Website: crate-barrel
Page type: gifting
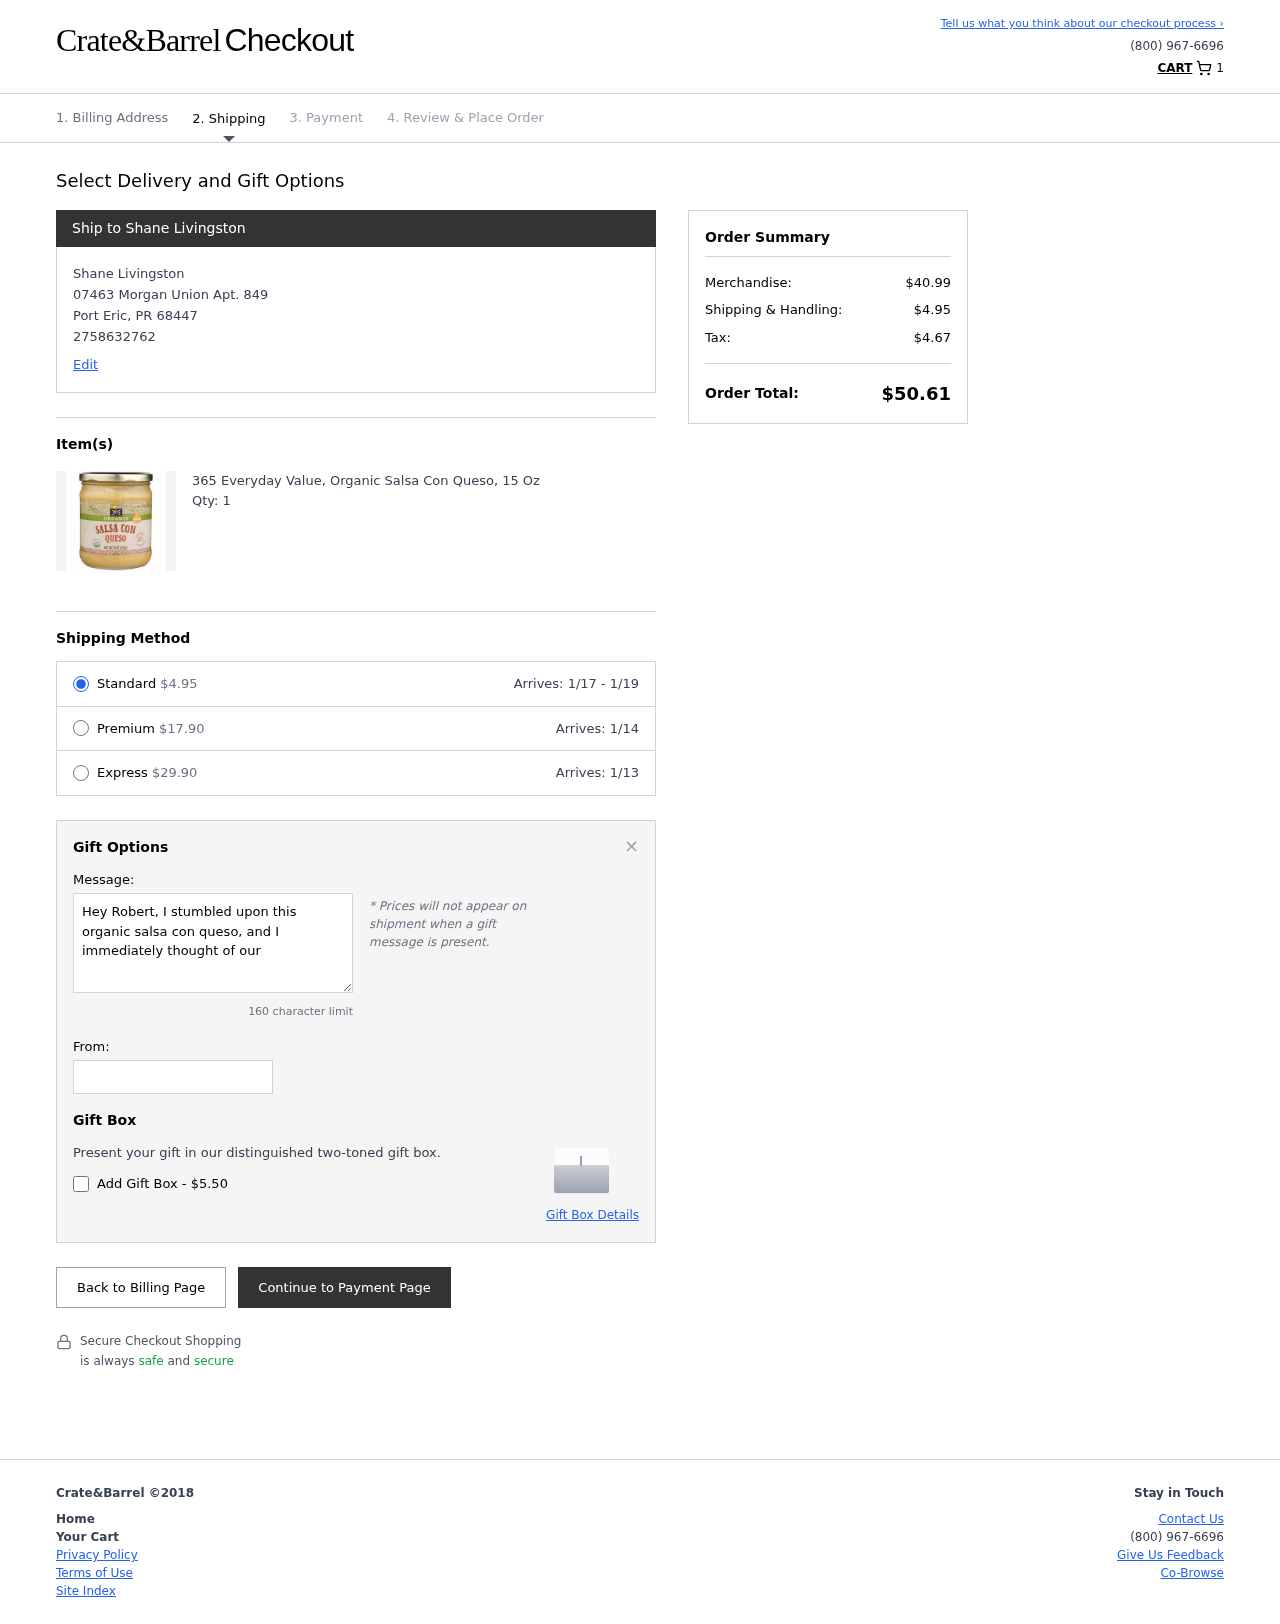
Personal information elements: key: PII_CITY
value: Port Eric
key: PII_FULLNAME
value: Shane Livingston
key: PII_GIFT_FIRSTNAME
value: Robert
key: PII_GIFT_MESSAGE
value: Hey Robert, I stumbled upon this organic salsa con queso, and I immediately thought of our taco nights! Hope it spices up your next gathering. Enjoy!
Shane
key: PII_PHONE
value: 2758632762
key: PII_POSTCODE
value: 68447
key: PII_STATE_ABBR
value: PR
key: PII_STREET
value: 07463 Morgan Union Apt. 849
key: PII_FULLNAME2
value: Shane Livingston
Product elements: key: PRODUCT1_NAME
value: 365 Everyday Value, Organic Salsa Con Queso, 15 Oz
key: PRODUCT1_QUANTITY
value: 1
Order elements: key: ORDER_NUM_ITEMS
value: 1
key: ORDER_SHIPPING_COST
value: $4.95
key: ORDER_DELIVERY_DATE_RANGE
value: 1/17 - 1/19
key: ORDER_PREMIUM_SHIPPING
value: $17.90
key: ORDER_PREMIUM_DATE
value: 1/14
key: ORDER_EXPRESS_SHIPPING
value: $29.90
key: ORDER_EXPRESS_DATE
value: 1/13
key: ORDER_SUBTOTAL
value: $40.99
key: ORDER_TAX
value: $4.67
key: ORDER_TOTAL
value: $50.61